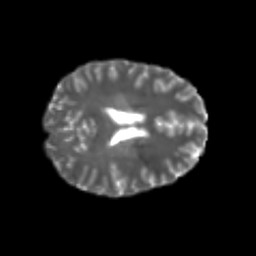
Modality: T2w
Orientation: axial
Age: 21
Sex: female
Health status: healthy
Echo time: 0.074 s